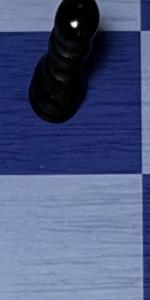
Label: Empty